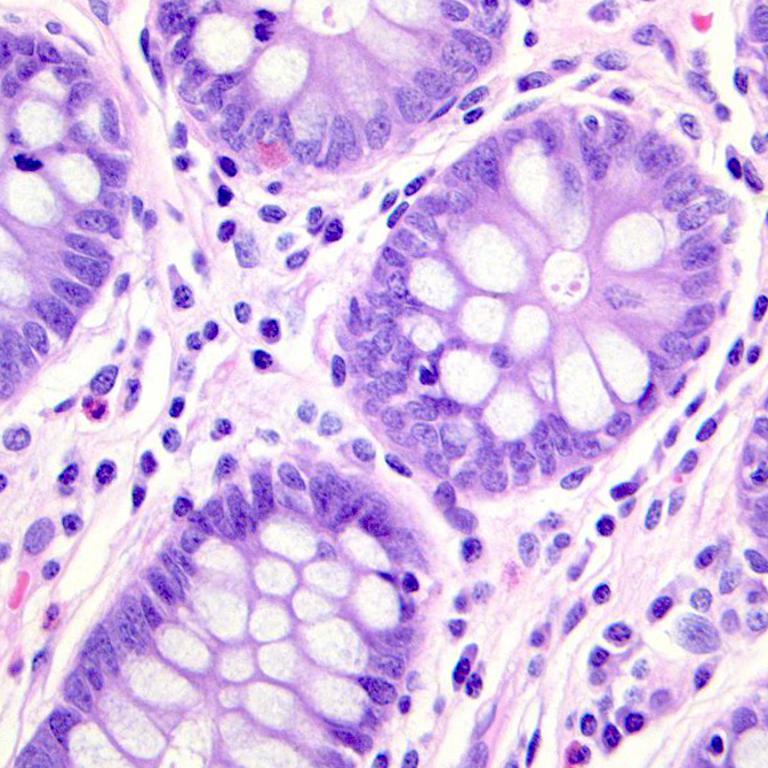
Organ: colon
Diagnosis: benign